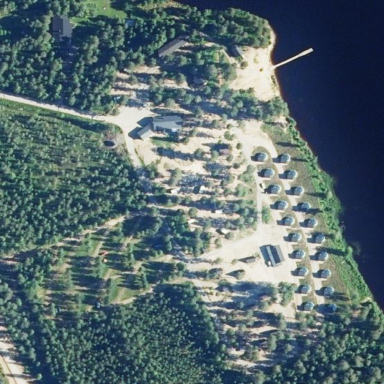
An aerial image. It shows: Caravan site with tents and caravans. The site includes playground and sanitary dump station.